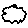
Label: cloud